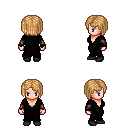
a pixel art fantasy rpg character, female body template, human, light skin, gray robe, teal pants, light blonde pageboy hairstyle, cloth bracers, black shoes, four views (front, back, left, right), 2x2 character sprite sheet, small pixel art, hard edges, no anti-aliasing